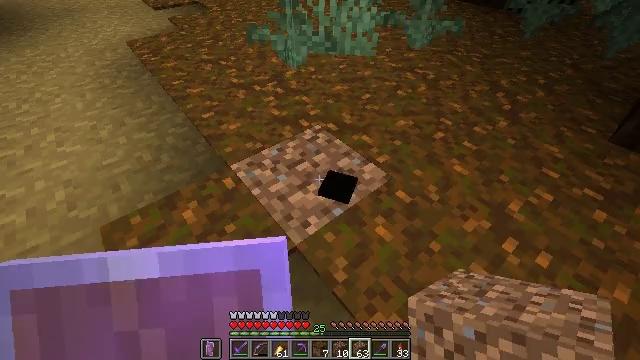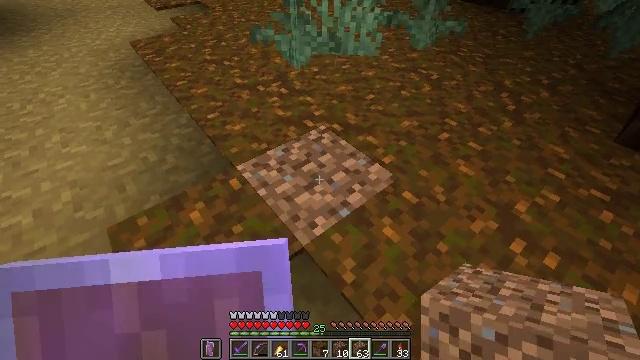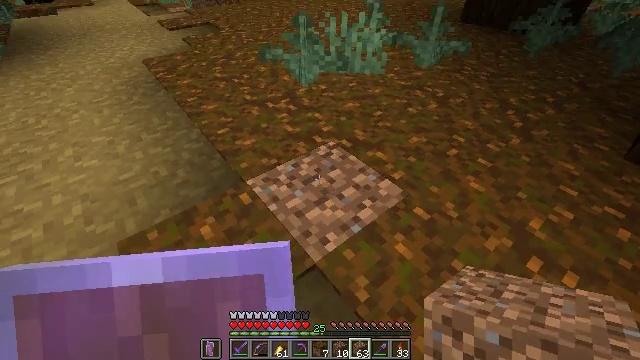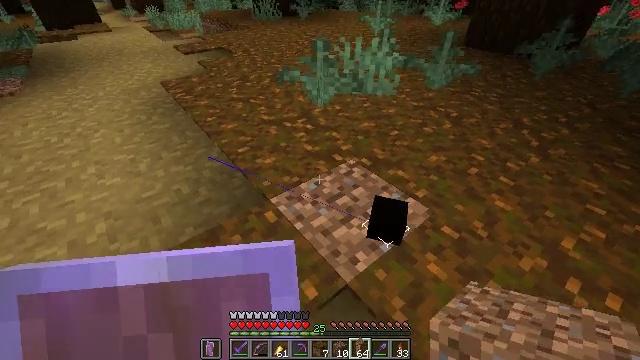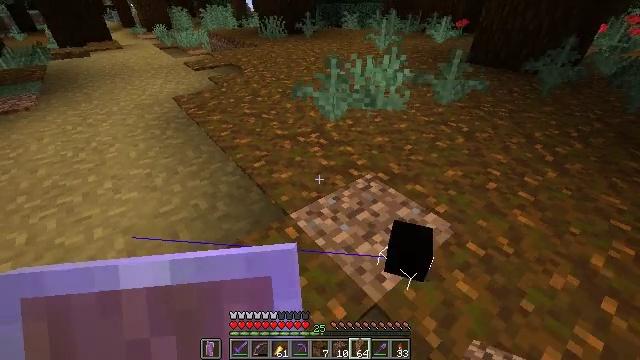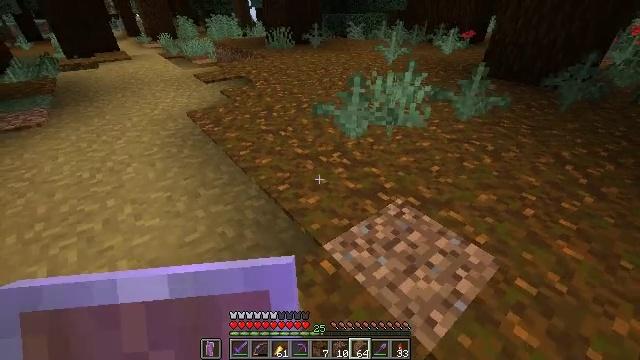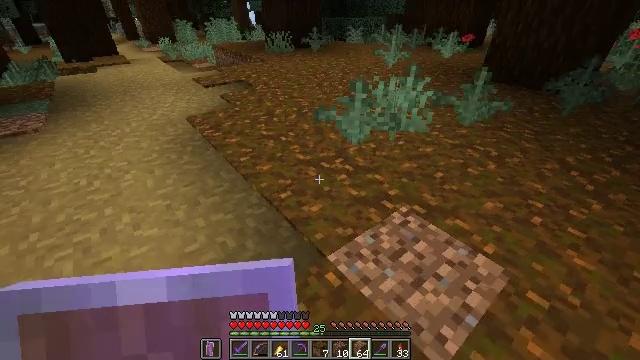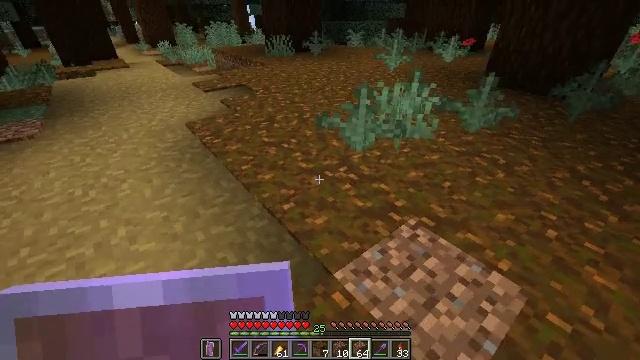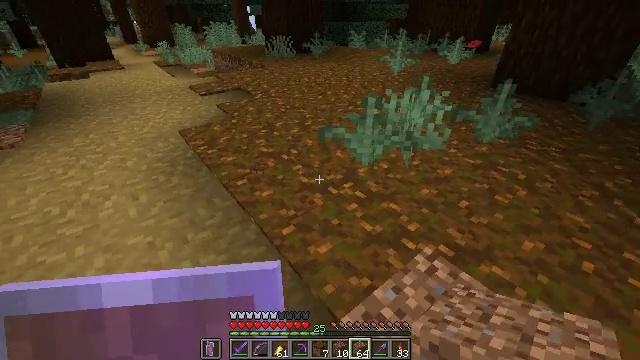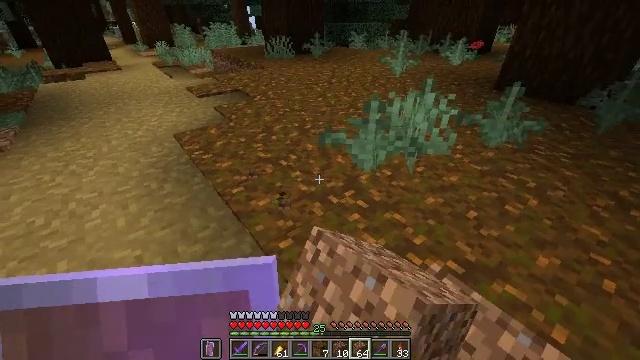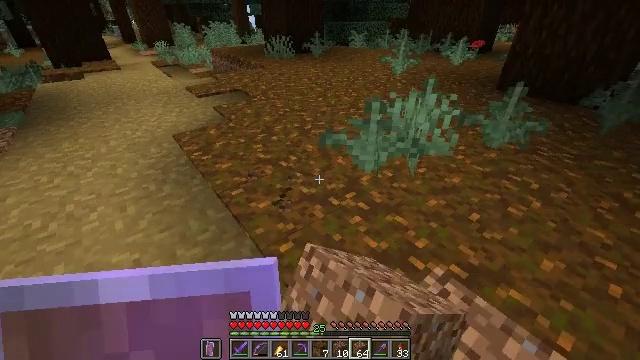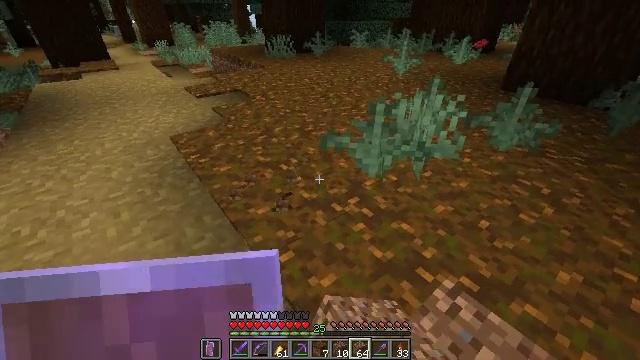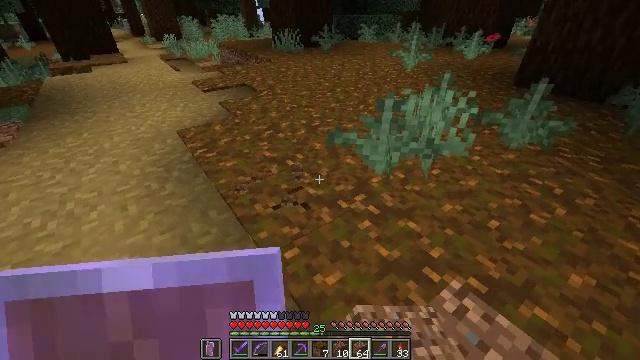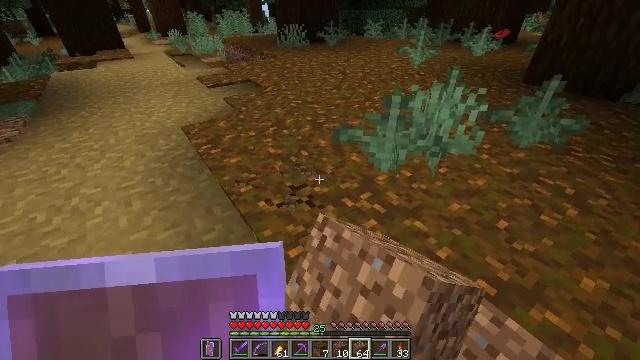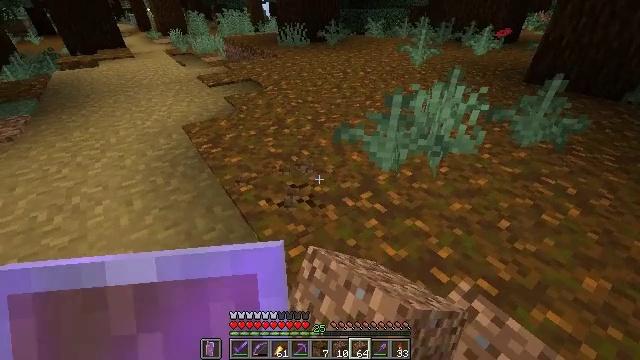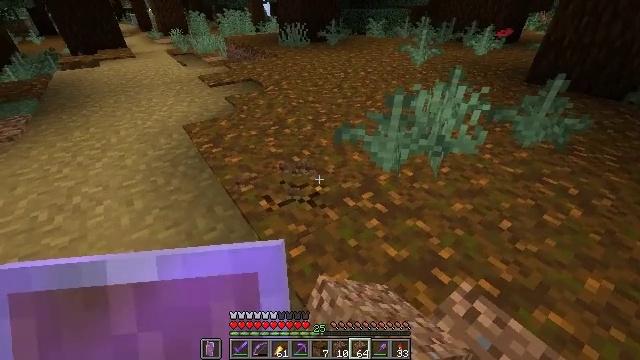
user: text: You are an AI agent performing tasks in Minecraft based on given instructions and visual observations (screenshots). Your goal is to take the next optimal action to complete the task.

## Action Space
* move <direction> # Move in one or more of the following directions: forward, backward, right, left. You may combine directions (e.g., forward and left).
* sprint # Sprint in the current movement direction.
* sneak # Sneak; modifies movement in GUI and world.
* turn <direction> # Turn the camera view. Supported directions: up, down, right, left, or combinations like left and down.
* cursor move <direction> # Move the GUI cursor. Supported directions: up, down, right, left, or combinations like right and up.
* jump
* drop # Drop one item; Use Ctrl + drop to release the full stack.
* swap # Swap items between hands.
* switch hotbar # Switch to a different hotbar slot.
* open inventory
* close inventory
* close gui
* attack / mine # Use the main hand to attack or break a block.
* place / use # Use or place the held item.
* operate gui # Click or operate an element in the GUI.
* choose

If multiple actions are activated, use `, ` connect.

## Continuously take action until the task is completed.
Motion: motion action
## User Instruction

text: Gather the podzol block.
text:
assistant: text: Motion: move left
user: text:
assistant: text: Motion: move left, turn up
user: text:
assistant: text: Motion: move left, turn up
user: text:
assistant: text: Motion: move forward and move left, turn up
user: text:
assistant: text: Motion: move forward and move left, turn up
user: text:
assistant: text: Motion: move forward
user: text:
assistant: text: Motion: move forward
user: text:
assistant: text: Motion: move forward, attack / mine
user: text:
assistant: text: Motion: move forward, attack / mine
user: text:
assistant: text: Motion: attack / mine
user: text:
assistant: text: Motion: attack / mine
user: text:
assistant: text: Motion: turn left and down, attack / mine
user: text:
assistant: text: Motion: turn left, attack / mine
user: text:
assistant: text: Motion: attack / mine
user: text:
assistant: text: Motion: attack / mine
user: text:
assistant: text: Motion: attack / mine
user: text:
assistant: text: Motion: attack / mine
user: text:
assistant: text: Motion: attack / mine
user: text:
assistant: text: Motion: attack / mine
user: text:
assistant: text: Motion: attack / mine
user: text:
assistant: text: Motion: attack / mine
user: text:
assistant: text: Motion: attack / mine
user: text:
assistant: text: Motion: turn left, attack / mine
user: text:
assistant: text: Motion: turn left, attack / mine
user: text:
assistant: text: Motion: attack / mine
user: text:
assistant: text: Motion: attack / mine
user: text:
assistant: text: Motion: attack / mine